Question: I have Docker Desktop on Windows 10 and I run Apache NiFi 1.19 within container.
NiFi keeps restarting, by itself, without giving any useful log message, exception message, or whatever I can trace back with.

Any ideas what can be going wrong? I have tried many things.. including <URL>, but nothing helped out.
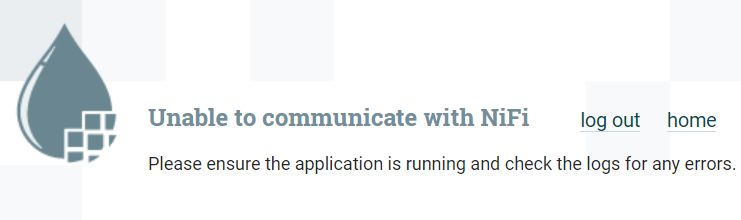
Answer: Ok, finally, so the problem was built-in of the Docker (i.e. the default VM environment that comes with Docker Desktop).
I just opted for 'Use the WSL 2 based engine' choice and problem went away.
From the Docker Desktop dashboard, go to 'settings' and in the 'General' tab, select "Use the WSL 2 based enginge":